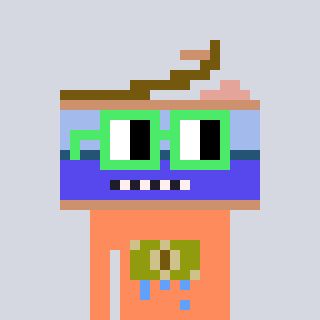
a pixel art character with square light green glasses, a canned ham-shaped head and a peachy-colored body on a cool background